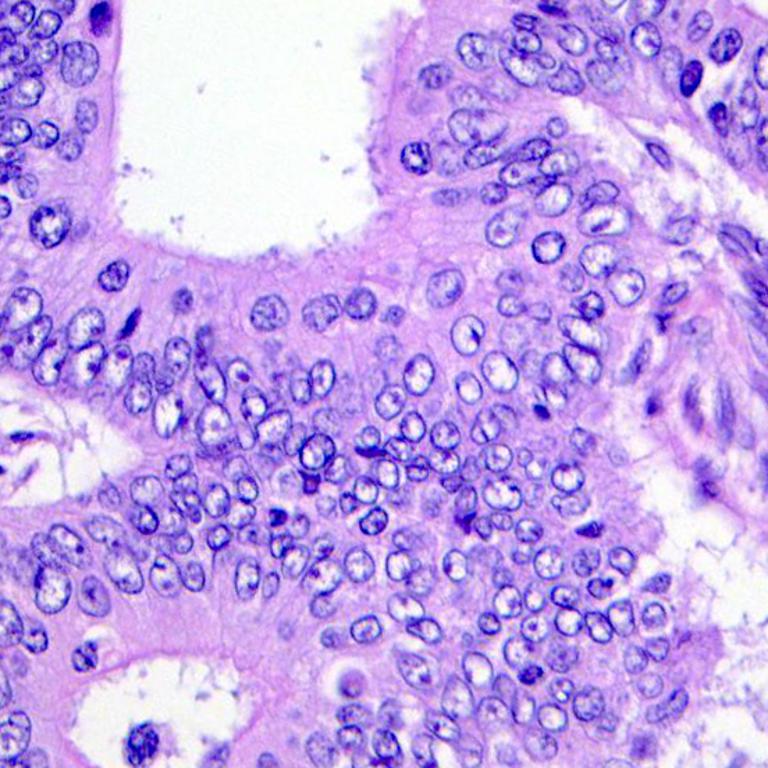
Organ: colon
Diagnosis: adenocarcinomas